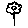
Label: flower